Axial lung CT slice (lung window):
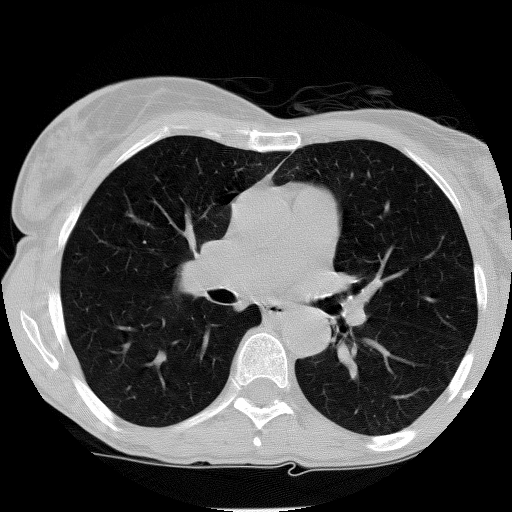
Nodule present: no